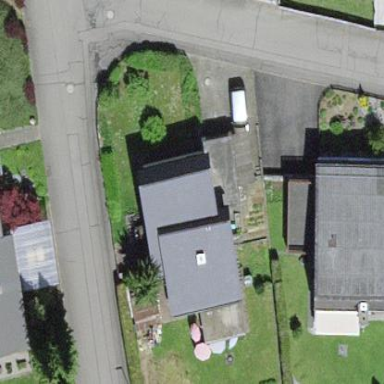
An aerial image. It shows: Residential building with saltbox roof shape.